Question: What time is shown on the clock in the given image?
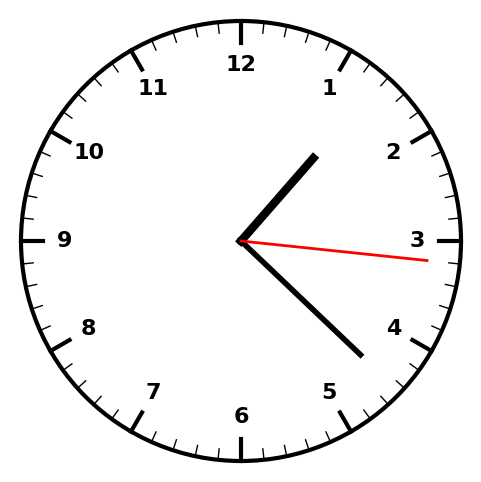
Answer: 01:22:16